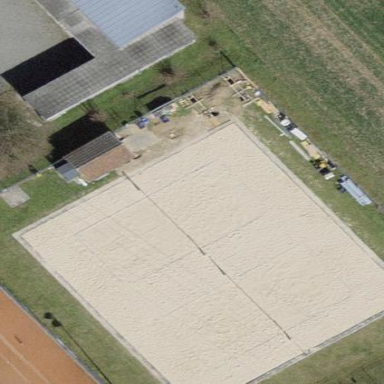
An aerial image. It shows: Sandy pitch for beach volleyball.